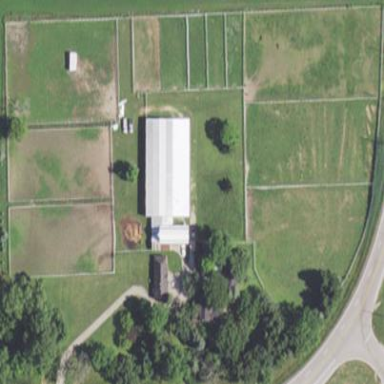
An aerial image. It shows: Farmyard area.